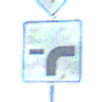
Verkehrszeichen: VerlaufVorfahrtsstrasse9
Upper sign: Vorfahrtsstrasse
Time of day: Midday
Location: Outdoor (Special)
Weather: PartlyCloudy
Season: NotSpecified
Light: Natural